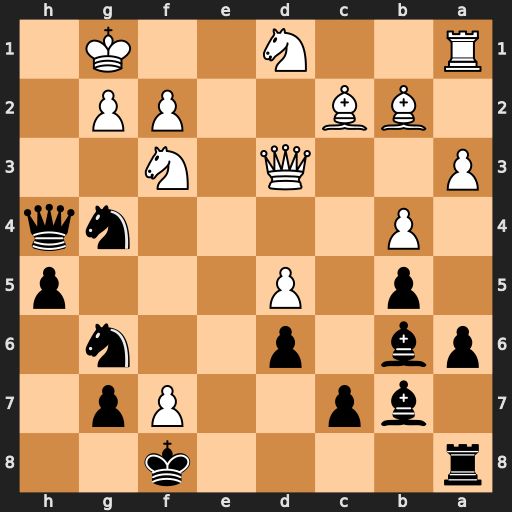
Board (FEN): r4k2/1bp2Pp1/pb1p2n1/1p1P3p/1P4nq/P2Q1N2/1BB2PP1/R2N2K1
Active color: b
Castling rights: -
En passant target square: -
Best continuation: Bxf2+ Nxf2 Qxf2+ Kh1 Nh4 Nxh4 Qxh4+